Aerial crown-view tile of a tropical tree (Barro Colorado Island, Panama), acquired 20240716:
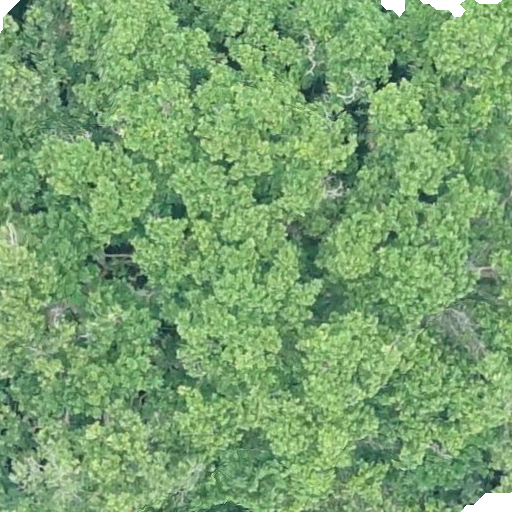
Species: Anacardium excelsum
GBIF accepted scientific name: Anacardium excelsum
Crown area: 581.272 m²